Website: bh-photo
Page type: store-pickup
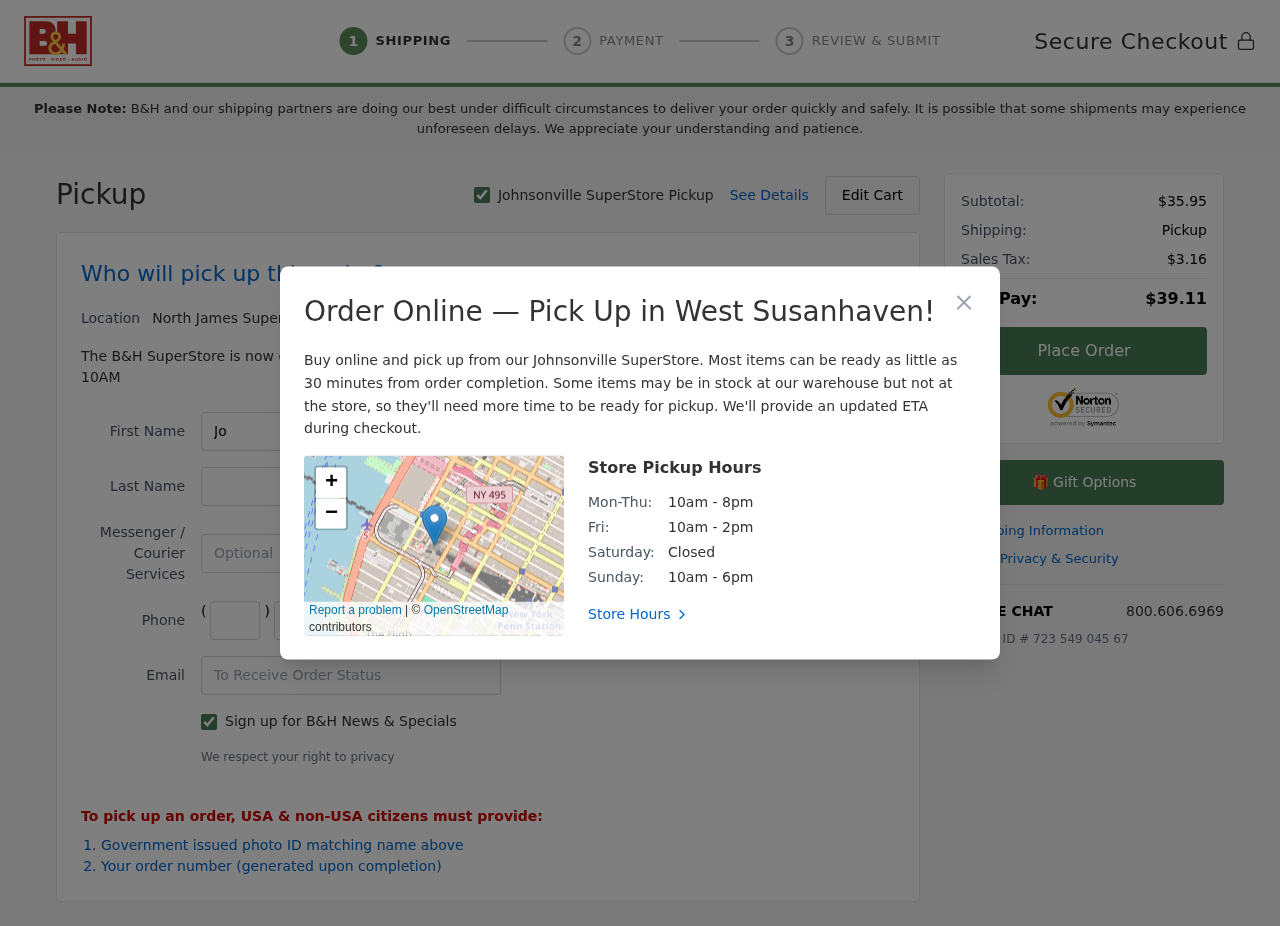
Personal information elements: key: PII_CITY
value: Johnsonville
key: PII_CITY2
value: North James
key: PII_CITY3
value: West Susanhaven
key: PII_EMAIL
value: john.miller@hotmail.com
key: PII_FIRSTNAME
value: John
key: PII_LASTNAME
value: Miller
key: PII_PHONE_AREA
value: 414
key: PII_PHONE_PREFIX
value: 255
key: PII_PHONE_SUFFIX
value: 4102
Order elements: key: ORDER_SUBTOTAL
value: $35.95
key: ORDER_TAX
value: $3.16
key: ORDER_TOTAL
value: $39.11
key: ORDER_ID
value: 723 549 045 67